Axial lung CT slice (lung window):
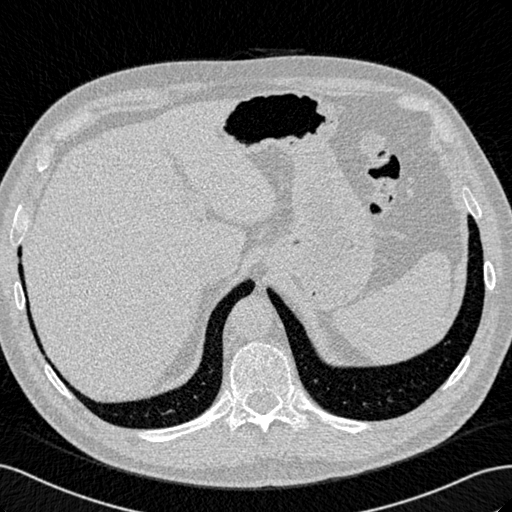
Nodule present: no